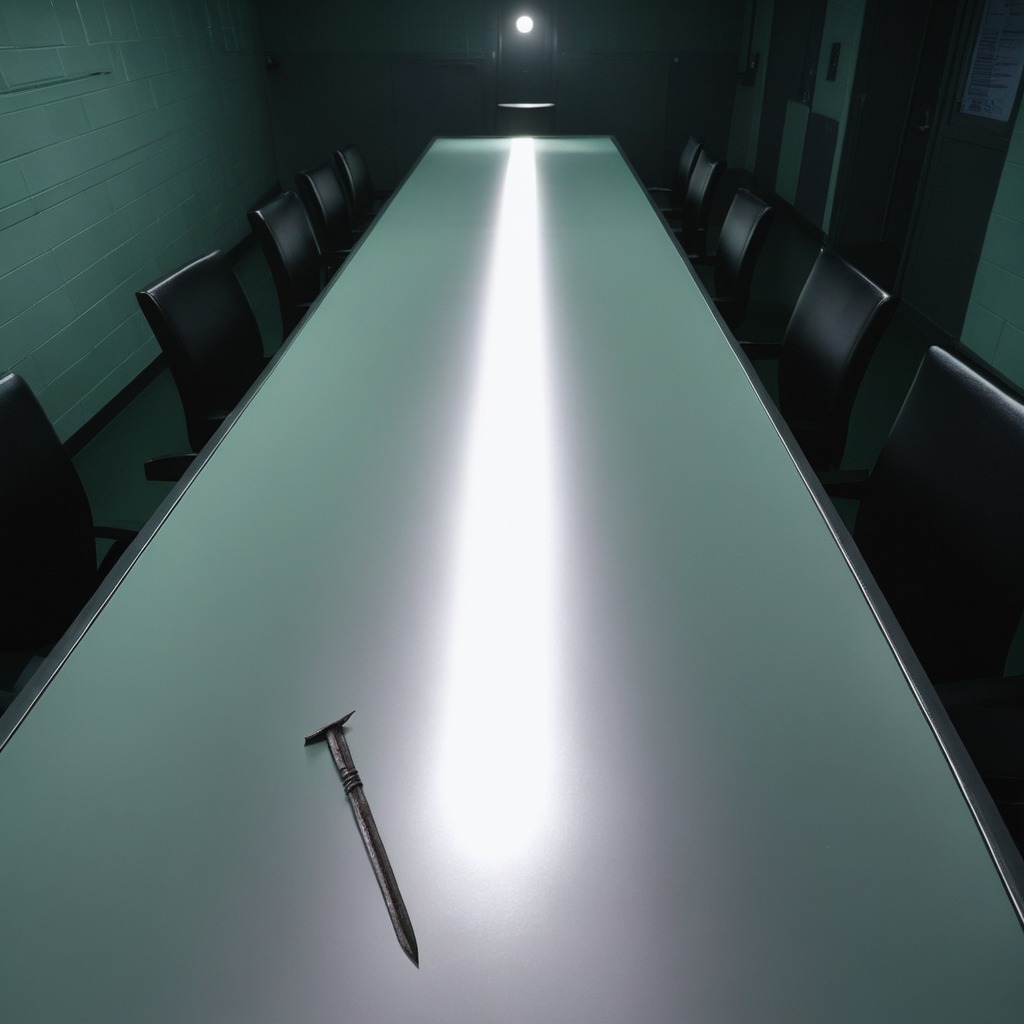
An iron nail is lying on the table in a railway signal maintenance room.